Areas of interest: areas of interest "Parking Lot"
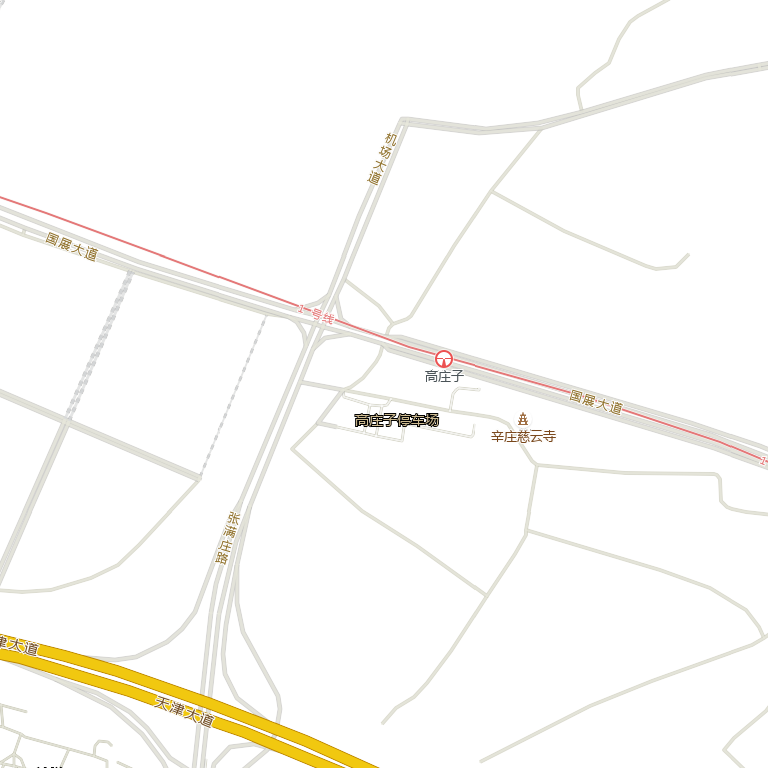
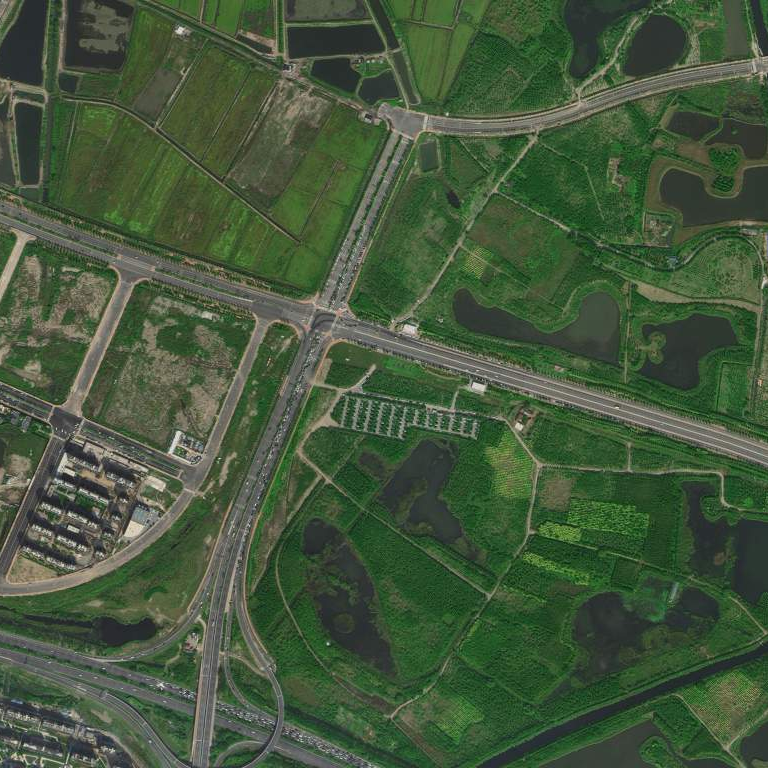